Question: I need to find coordinates in a window.
Here not working formula:
'''
Rectangle warwnd;
GetWindowRect(wprc.MainWindowHandle, out warwnd);
Int32 yy1 = warwnd.Height - (((warwnd.Height - warwnd.Top) / 100) * 94);
Int32 xx1 = warwnd.Width - (((warwnd.Width - warwnd.Left) / 100) * 97);
'''
I need to find X,Y point in a window:
6 percent of window height and 3 percent of window width .

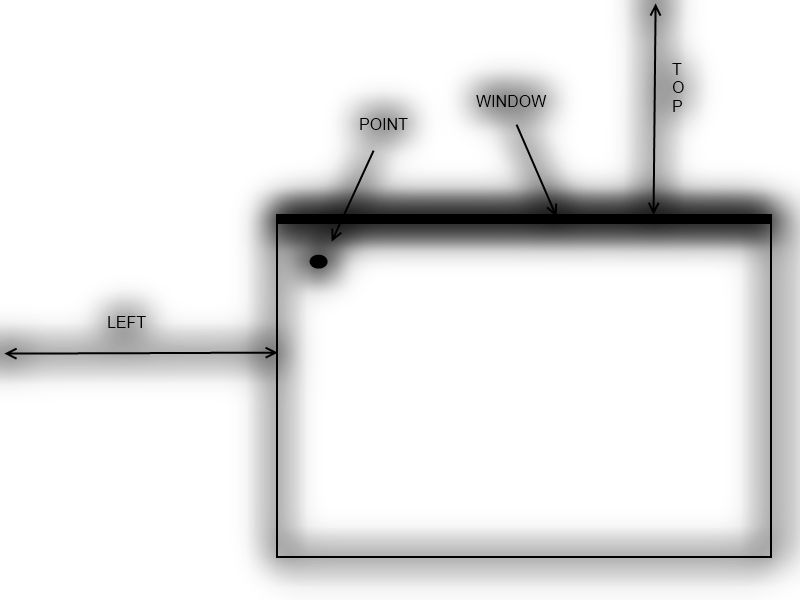
Answer: Absolute coordinates of the point:
'''
Rectangle warwnd;
GetWindowRect(wprc.MainWindowHandle, out warwnd);
int yy1 = warwnd.Top + (int)(warwnd.Height * 0.06);
int xx1 = warwnd.Left + (int)(warwnd.Width * 0.03);
'''
Relative coordinates (with respect to the top-left corner of the window)
'''
Rectangle warwnd;
GetWindowRect(wprc.MainWindowHandle, out warwnd);
int yy1 = (int)(warwnd.Height * 0.06);
int xx1 = (int)(warwnd.Width * 0.03);
'''